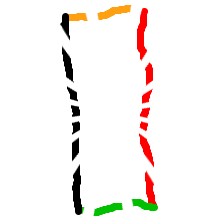
Shape: rectangle